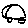
Label: car